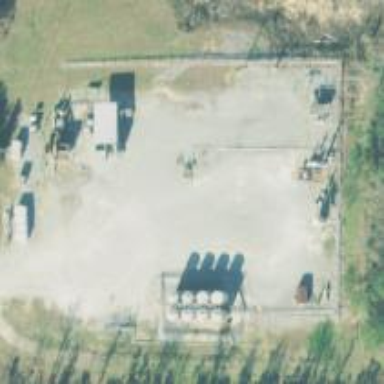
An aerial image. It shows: Industrial wellsite.